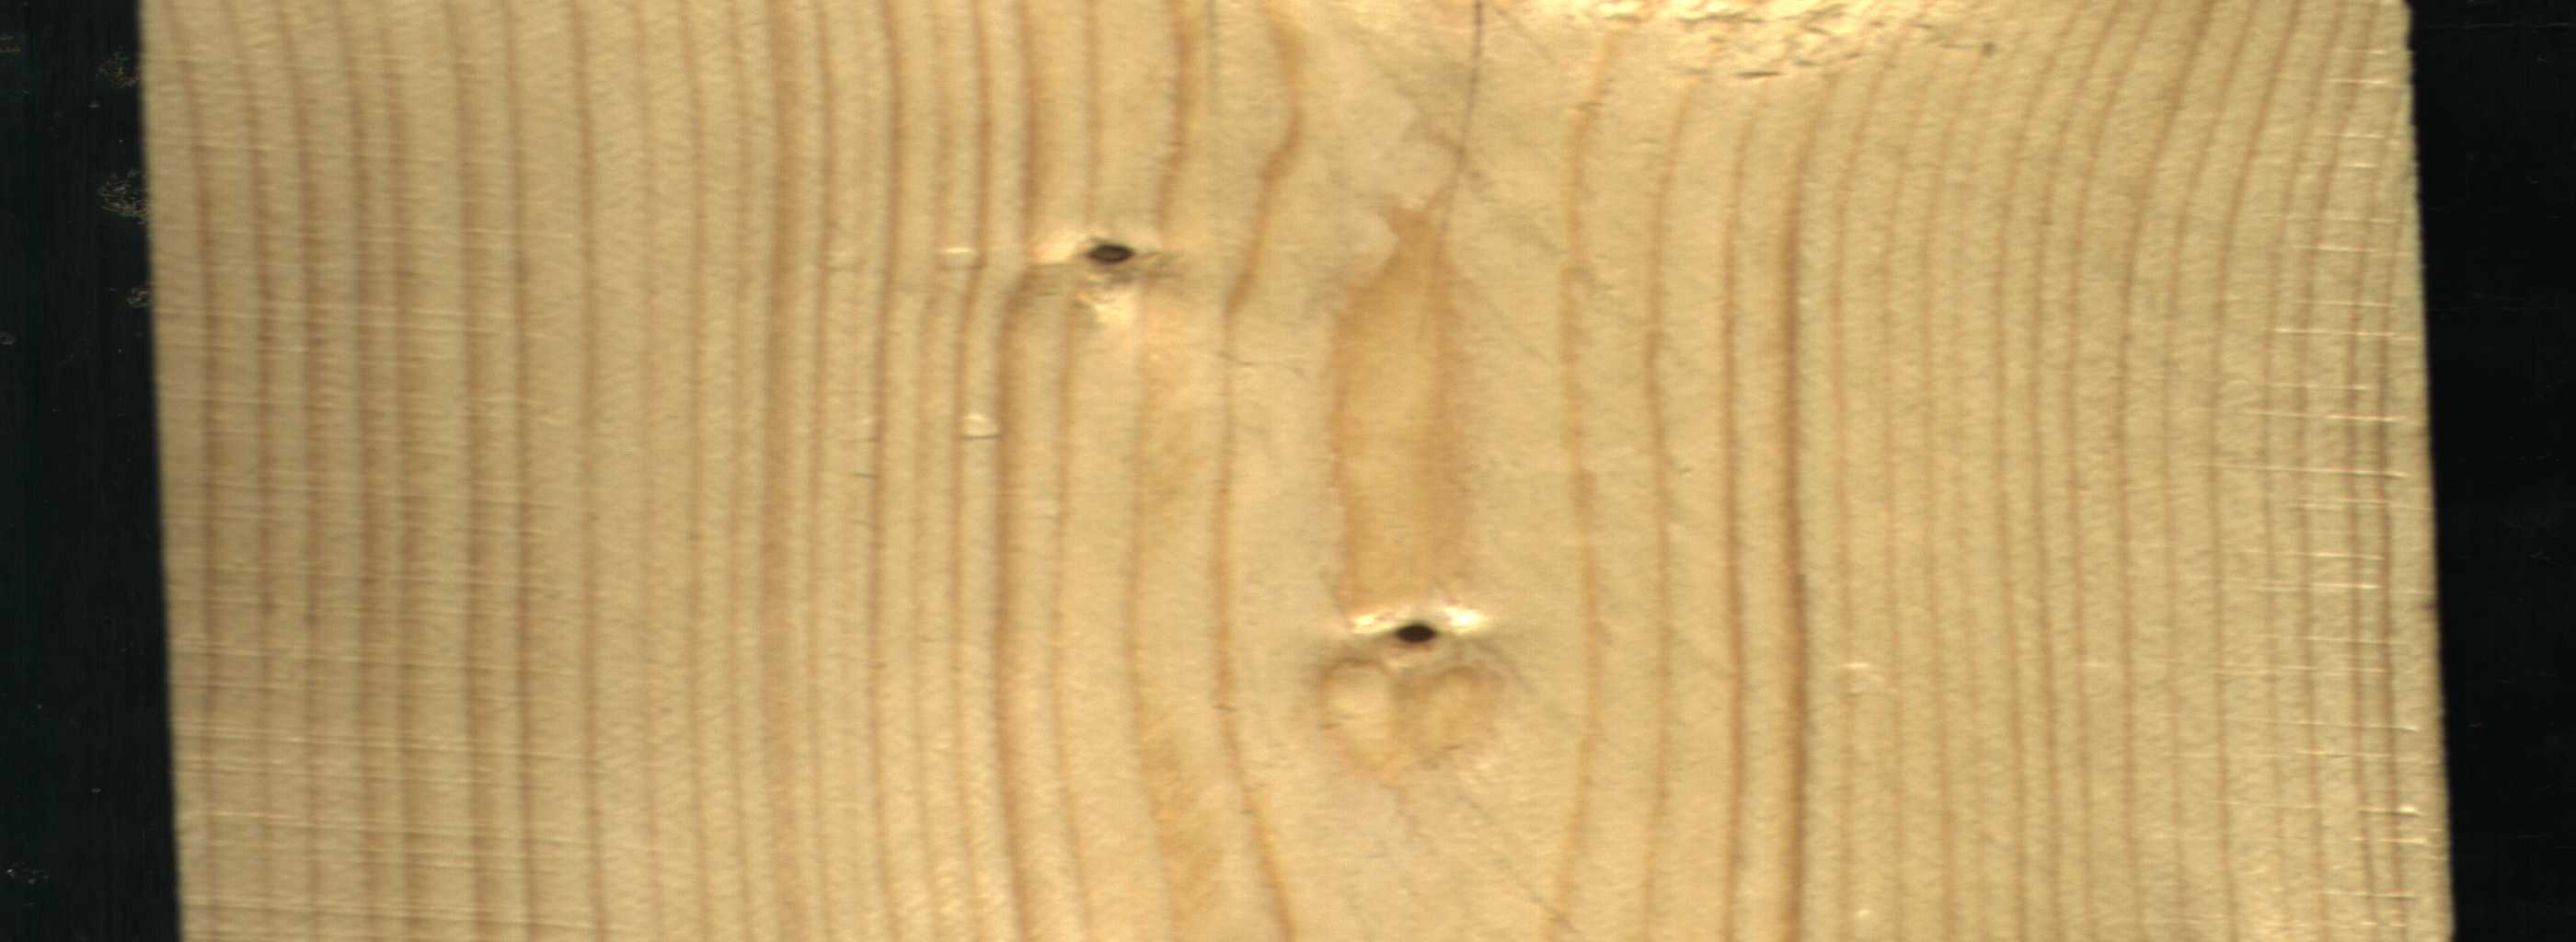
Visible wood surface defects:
Dead_Knot
Dead_Knot
Live_Knot
Live_Knot
Live_Knot